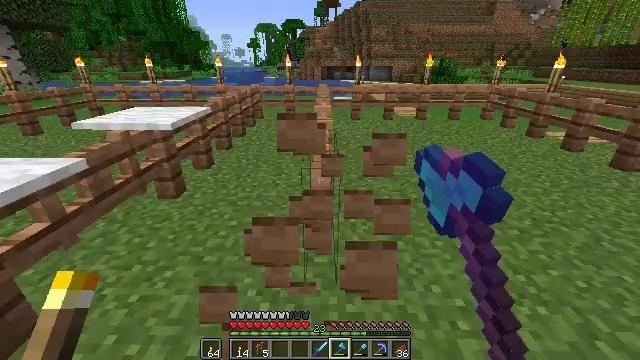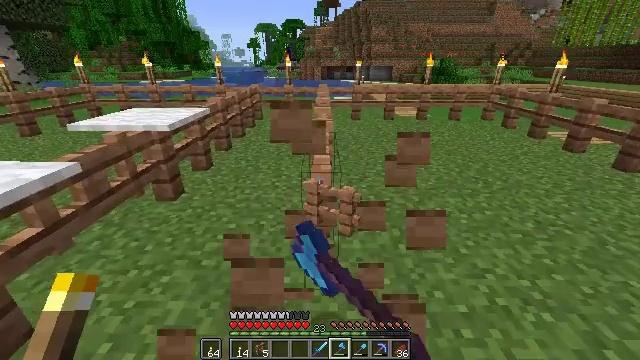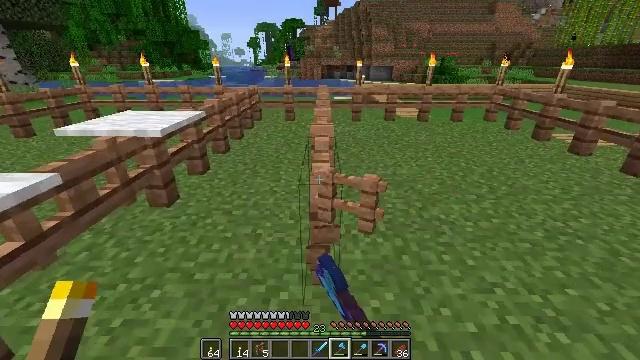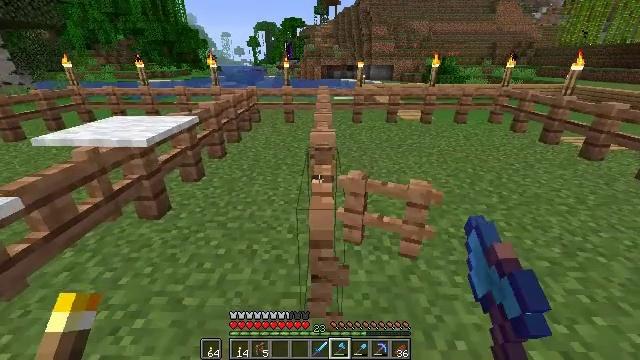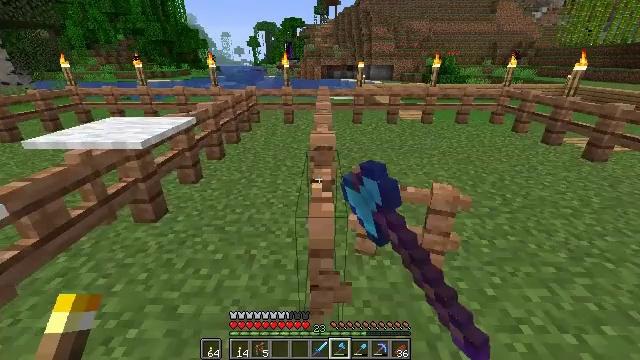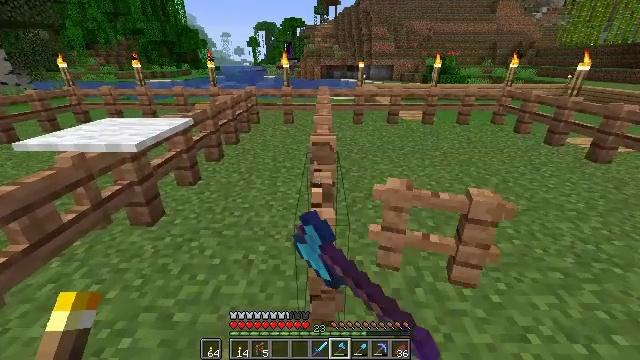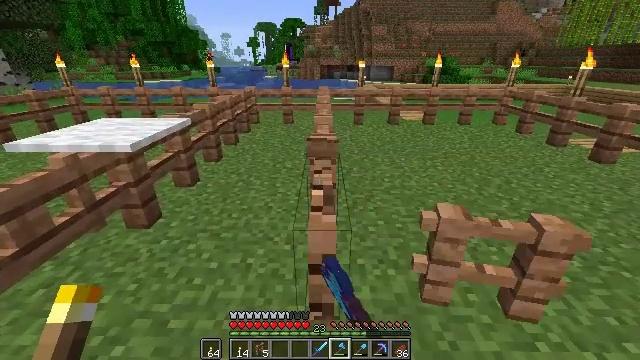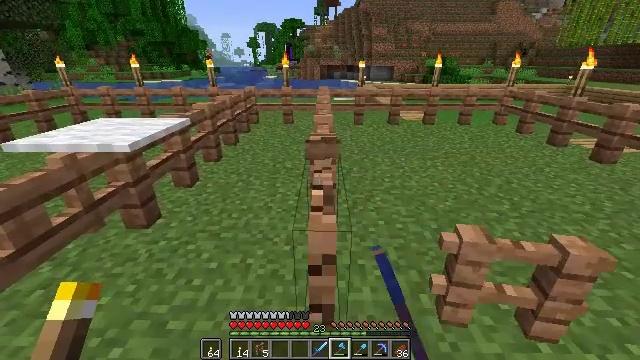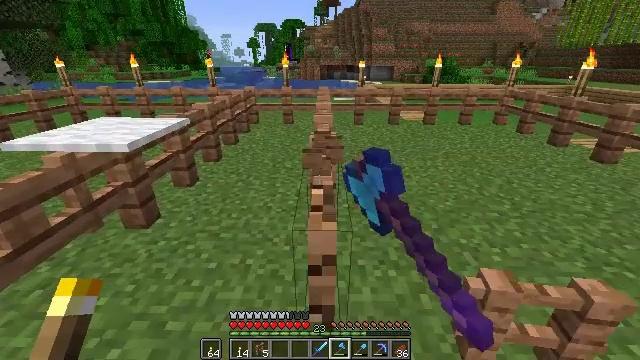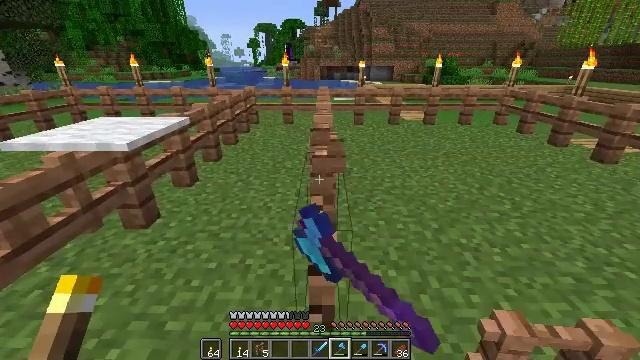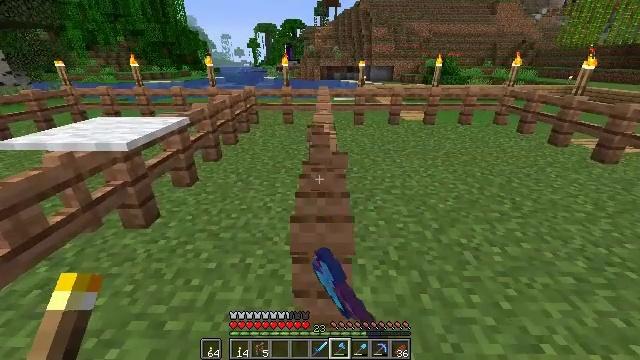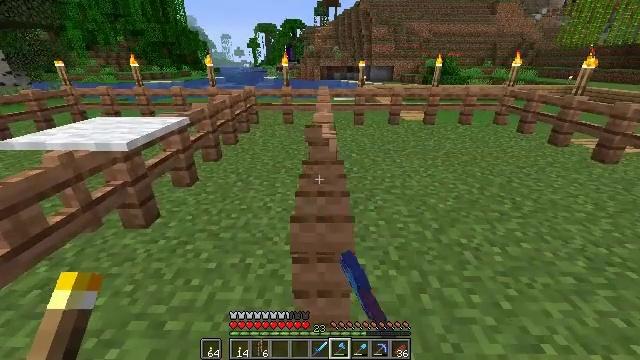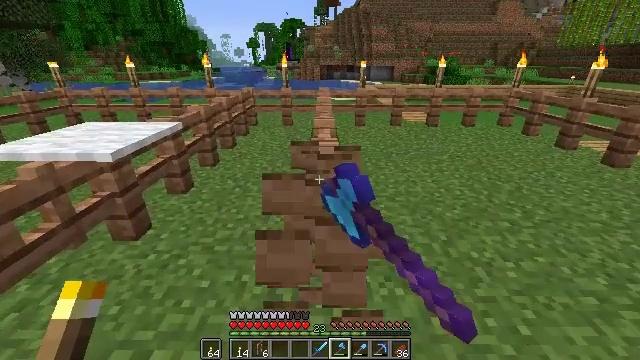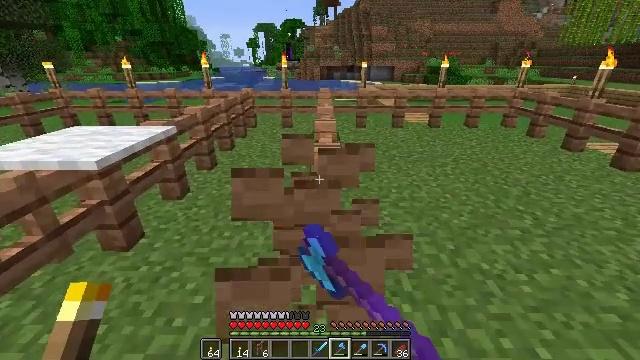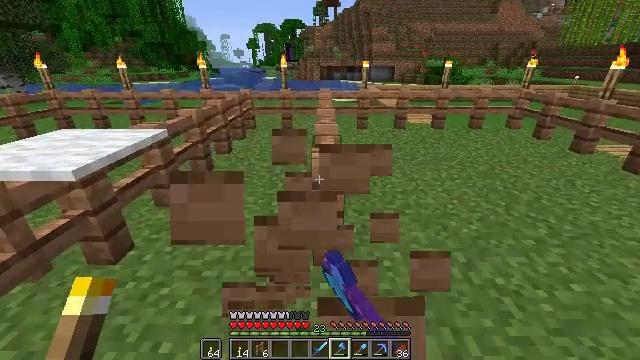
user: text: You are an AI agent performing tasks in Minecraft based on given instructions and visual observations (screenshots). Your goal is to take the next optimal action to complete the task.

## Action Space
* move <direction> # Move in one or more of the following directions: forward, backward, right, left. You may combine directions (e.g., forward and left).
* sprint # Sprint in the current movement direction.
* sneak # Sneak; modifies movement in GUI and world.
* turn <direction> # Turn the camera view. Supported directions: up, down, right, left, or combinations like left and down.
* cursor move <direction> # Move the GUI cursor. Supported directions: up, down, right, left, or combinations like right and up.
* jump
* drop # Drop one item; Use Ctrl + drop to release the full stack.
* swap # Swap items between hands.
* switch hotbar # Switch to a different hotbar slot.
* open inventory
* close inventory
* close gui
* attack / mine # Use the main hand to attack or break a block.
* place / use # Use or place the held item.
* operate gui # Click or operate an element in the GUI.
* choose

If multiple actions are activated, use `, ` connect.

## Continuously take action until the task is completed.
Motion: motion action
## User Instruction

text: Mine the jungle fence gate for materials.
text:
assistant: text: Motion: move forward, attack / mine
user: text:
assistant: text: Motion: move forward, attack / mine
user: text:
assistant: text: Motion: move forward, attack / mine
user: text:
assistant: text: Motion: attack / mine
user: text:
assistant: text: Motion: attack / mine
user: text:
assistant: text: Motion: attack / mine
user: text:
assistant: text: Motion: attack / mine
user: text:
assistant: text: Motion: attack / mine
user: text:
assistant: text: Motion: attack / mine
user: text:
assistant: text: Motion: attack / mine
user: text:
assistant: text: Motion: move forward, attack / mine
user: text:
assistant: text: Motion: move forward, attack / mine
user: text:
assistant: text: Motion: move forward, attack / mine
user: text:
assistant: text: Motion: move forward, attack / mine
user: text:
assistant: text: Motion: attack / mine